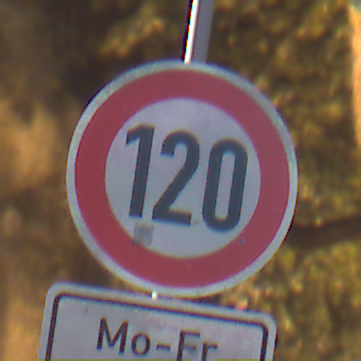
Verkehrszeichen: Geschwindigkeit120
Zusatzzeichen unten: ZeitangabenMitBeschraenkungAufWochentage2
Umgebung: Outdoor, Urban
Tageszeit: Night
Wetter: PartlyCloudy
Licht: Artificial
Jahreszeit: NotSpecified
Kontrast: HighContrast